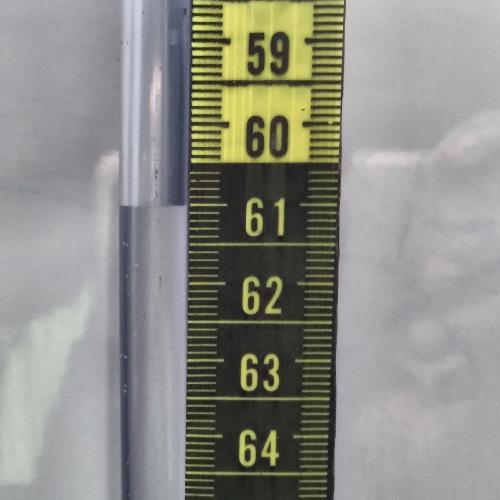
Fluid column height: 61.0 cm